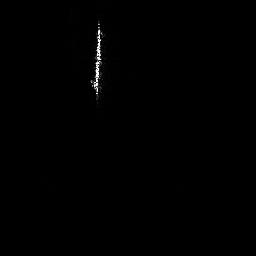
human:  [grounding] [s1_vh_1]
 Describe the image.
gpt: In the satellite image, there is  <ref>1 medium ship </ref> <box>[[33, 7, 40, 39, 0]]</box> located at top.